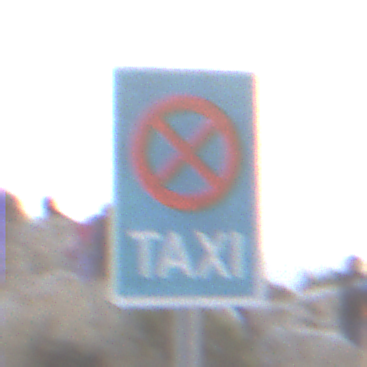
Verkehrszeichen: Taxenstand
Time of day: SunriseSunset
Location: Outdoor (Suburban)
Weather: Clear
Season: NotSpecified
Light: Natural